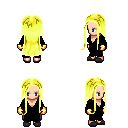
a pixel art fantasy rpg character, female body template, human, light skin, black robe, magenta pants, gold extra-long hairstyle, gold gloves, gray slippers, four views (front, back, left, right), 2x2 character sprite sheet, small pixel art, hard edges, no anti-aliasing